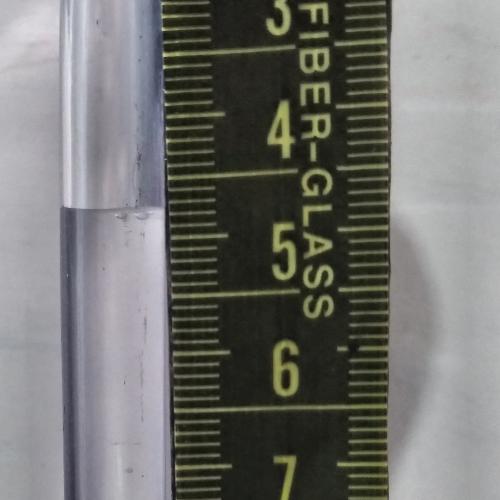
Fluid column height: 4.8 cm